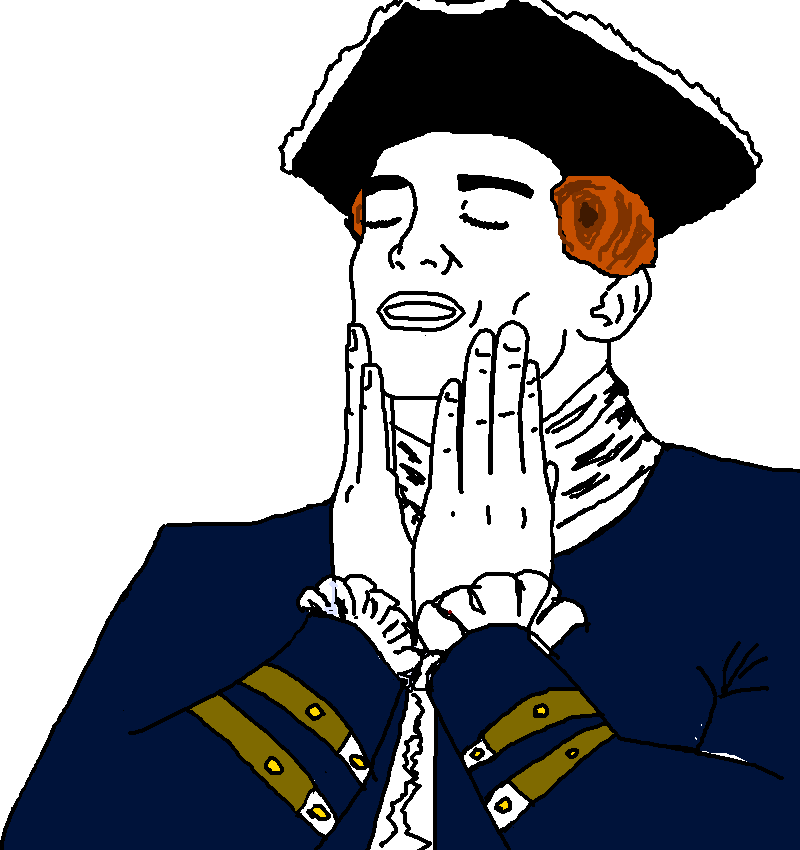
Label: 5_Feels_Good